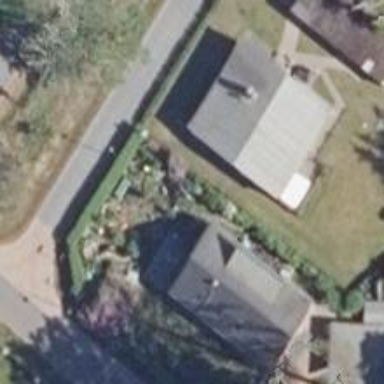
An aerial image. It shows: Simple and straightforward house.